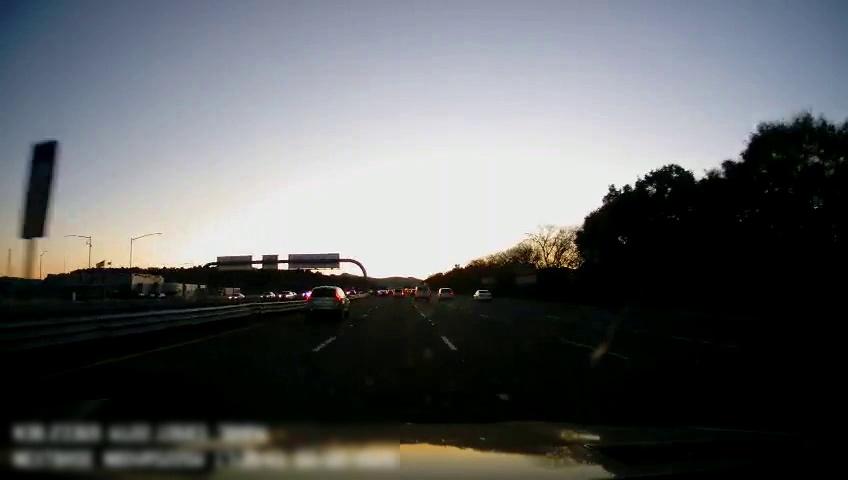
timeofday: Dusk/Dawn/Twilight
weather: Sunny
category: Drivable Space
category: Vehicles | Car
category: Vehicles | Car
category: Vehicles | Car
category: Vehicles | Car
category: Vehicles | SUV
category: Vehicles | Car
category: Vehicles | Van
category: Vehicles | SUV
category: Lanes | Alternate Lane
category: Lanes | Current Lane
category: Lanes | Current Lane
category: Lanes | Alternate Lane
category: Lanes | Alternate Lane